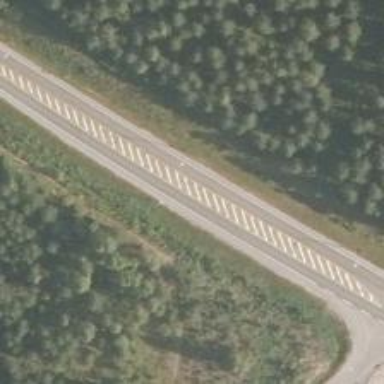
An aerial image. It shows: Asphalt road classified as trunk highway.